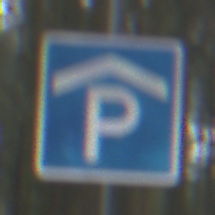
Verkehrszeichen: Parkhaus
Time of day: Midday
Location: Outdoor (Nature)
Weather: Overcast
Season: NotSpecified
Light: Natural